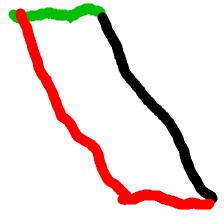
Shape: parallelogram